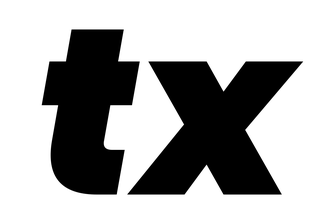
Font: Poppins-BlackItalic